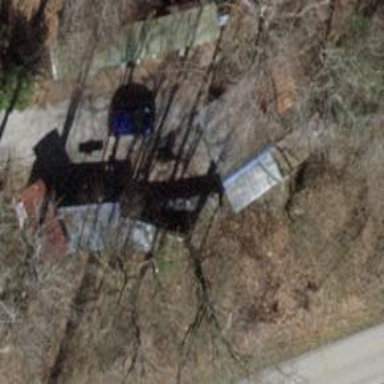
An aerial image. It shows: Shelter.